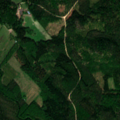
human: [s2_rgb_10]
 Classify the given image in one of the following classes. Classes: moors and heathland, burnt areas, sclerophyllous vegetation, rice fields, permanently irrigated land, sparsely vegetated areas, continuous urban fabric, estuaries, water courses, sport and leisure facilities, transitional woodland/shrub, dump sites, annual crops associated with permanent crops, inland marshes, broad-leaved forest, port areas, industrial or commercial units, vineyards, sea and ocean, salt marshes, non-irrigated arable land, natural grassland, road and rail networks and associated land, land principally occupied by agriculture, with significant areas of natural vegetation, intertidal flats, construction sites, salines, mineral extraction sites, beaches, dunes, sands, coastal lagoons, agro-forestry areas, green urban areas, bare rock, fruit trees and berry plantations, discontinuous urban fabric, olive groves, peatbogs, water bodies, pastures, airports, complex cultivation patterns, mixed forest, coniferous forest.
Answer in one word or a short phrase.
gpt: non-irrigated arable land, coniferous forest, mixed forest, transitional woodland/shrub